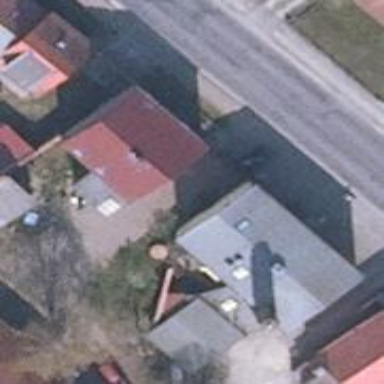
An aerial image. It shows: Building with gabled gray roof.